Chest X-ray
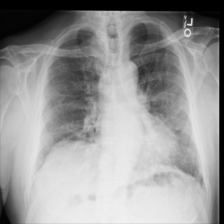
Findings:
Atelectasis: negative
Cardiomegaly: negative
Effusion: negative
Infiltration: negative
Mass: negative
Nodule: negative
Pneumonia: negative
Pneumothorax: negative
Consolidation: negative
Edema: negative
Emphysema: negative
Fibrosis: negative
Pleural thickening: negative
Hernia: negative